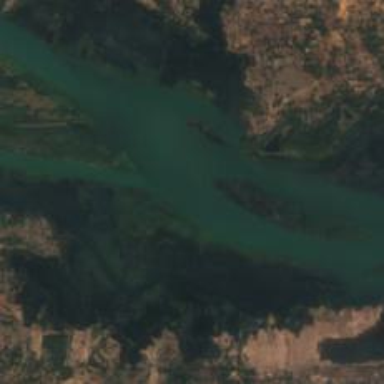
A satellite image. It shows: Beautiful view of river.